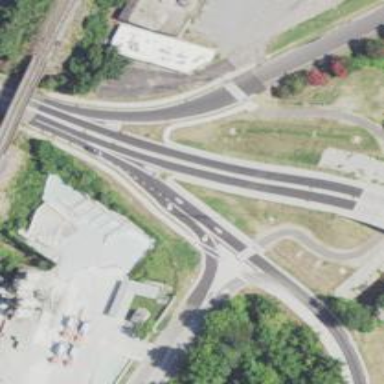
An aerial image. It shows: Asphalt cycleway with marked crossing.